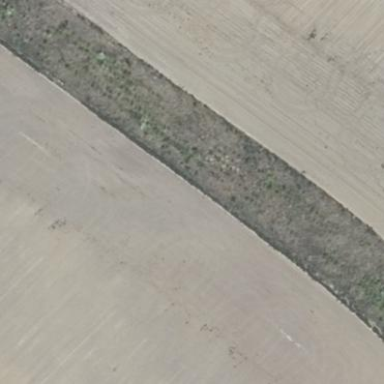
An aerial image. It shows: Fence surrounding scrub area.